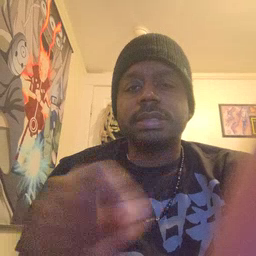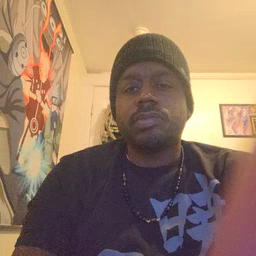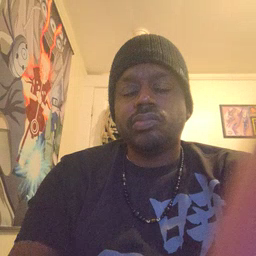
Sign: pencil